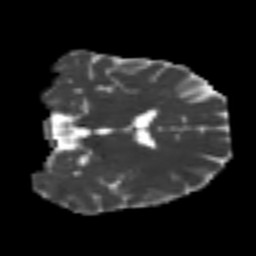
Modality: MD
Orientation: coronal
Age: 29
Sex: female
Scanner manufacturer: siemens
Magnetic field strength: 3 T
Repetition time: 4.987 s
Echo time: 0.0792 s